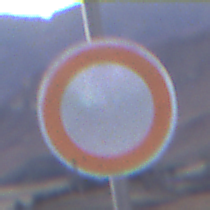
Verkehrszeichen: VerbotFahrzeugeAllerArt
Umgebung: Outdoor, Nature
Tageszeit: Dusk
Wetter: Clear
Licht: Natural
Jahreszeit: NotSpecified
Kontrast: LowContrast